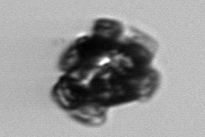
Label: Delphineis